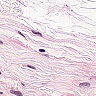
Metastatic tissue present: no